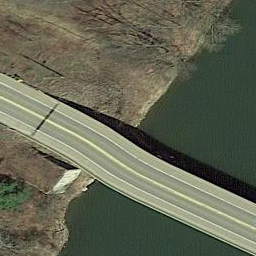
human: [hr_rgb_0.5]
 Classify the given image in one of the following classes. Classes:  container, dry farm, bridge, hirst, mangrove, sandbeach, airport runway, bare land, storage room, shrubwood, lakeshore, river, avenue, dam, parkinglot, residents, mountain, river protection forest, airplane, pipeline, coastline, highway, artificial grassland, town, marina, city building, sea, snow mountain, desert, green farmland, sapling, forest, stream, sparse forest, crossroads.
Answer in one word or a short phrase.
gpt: bridge